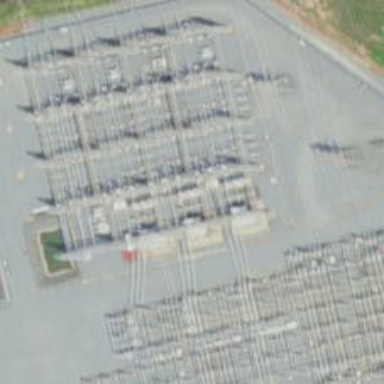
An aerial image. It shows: Switch for power supply.